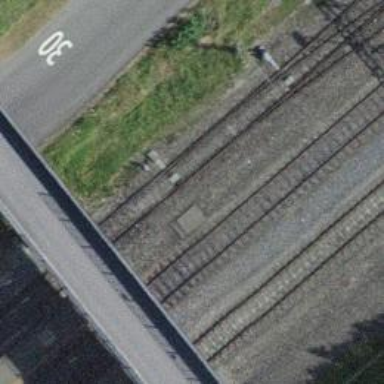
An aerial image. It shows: Railway switch.